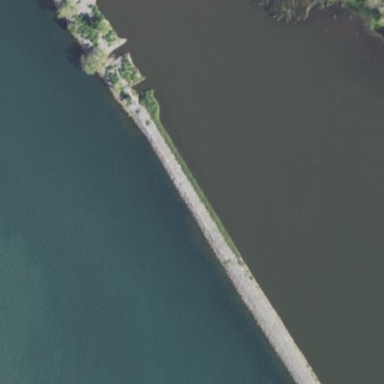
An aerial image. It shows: Breakwater made of rock.